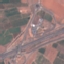
Label: Highway